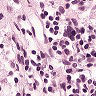
Metastatic tissue present: no